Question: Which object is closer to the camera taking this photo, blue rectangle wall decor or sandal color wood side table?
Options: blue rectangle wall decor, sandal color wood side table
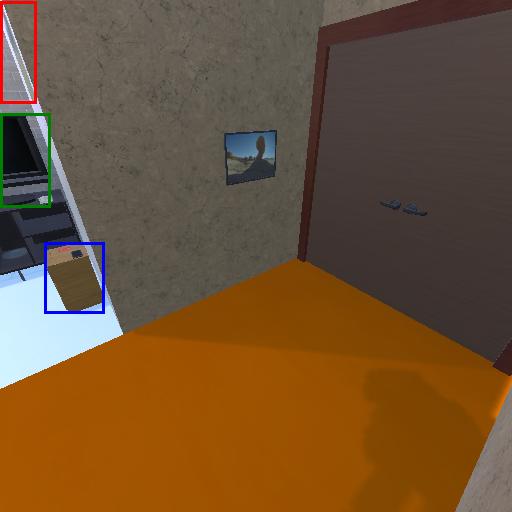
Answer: blue rectangle wall decor